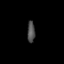
Tissue: lung
Cell type: Pericytes
Senescence score: 0.5604
Nuclear area (px): 162
Mean DAPI intensity: 76.321